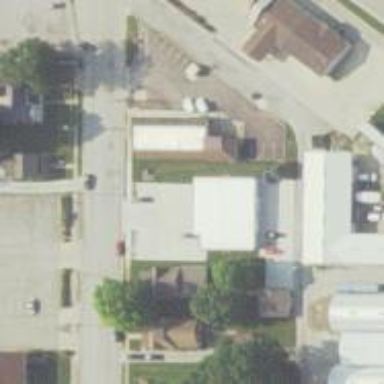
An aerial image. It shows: Post office.